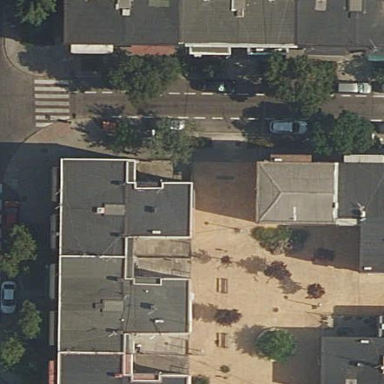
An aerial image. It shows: Residential building.